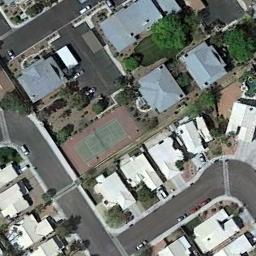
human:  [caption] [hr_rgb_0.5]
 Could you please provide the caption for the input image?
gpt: Several tennis courts of different sizes are nested in the picture .

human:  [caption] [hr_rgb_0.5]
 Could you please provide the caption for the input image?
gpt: Tennis court and parking lot are in the middle of the residential area, Right next to the road .

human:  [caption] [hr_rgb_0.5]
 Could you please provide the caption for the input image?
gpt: There are many different shapes and sizes of buildings next to the tennis courts .

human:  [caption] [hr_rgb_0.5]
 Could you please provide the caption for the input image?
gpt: The tennis court is next to some buildings and roads .

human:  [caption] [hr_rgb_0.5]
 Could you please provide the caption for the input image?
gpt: There are some white buildings and blue buildings around the tennis court .